Question: I am getting a strange error when trying to (binary) save some arrays in python 2
I have isolated the error, in particular supposing
'''
p1 = [1, 5, 10, 20]
p2 = [1, 5, 10, 20, 30]
p3 =np.zeros( (5,10), dtype=float)
'''
then
'''
np.save("foo1", (p1, p2))
np.save("foo2", (p1, p3))
'''
works ok,but
'''
np.save("foo3", (p2, p3))
'''
returns an error

Any ideas what is happening?
The error says "setting an array element with a sequence"
Tried looking around, converting the arrays and so on but to no avail.
What is funny is that as mentioned the first saves are ok, and p1 is very similar to p2...
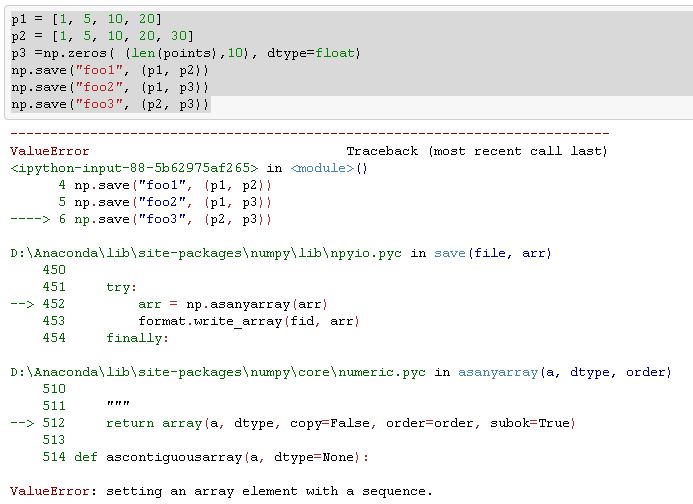
Answer: The error is not due to 'np.save', but coming from trying to create an array from nested sequences. I get a similar but different error, probably because I am working on the development version, using any of the variants of 'np.array':
'''
>>> np.array((p2, p3))
Traceback (most recent call last):
File "<stdin>", line 1, in <module>
ValueError: could not broadcast input array from shape (5,10) into shape (5)
'''
Not sure if this qualifies as a bug, but what's tripping numpy is the fact that the first dimension of 'p2' and 'p3' is the same, 5 in your case. So numpy thinks it should create an array 'arr' of shape '(2, 5, ...)'. It then assigns the values in 'p2' to 'arr[0, :]' with no problems. But when it tries to assign the values in 'p3' to 'arr[1, :]' is when the error happens: you are trying to stick into a single position, e.g. 'arr[1, 0]', the 5 elements in 'p3[0, :]'.
Numpy could probably be smarter about this, and not assume that a matching dimension means that the depth of all sequences is the same, as it seems to be doing. You may want to ping the numpy mailing list to see if one of the devs has a more informed opinion on whether this is undesirable behavior, or a design choice.